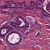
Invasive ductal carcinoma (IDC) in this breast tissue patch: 1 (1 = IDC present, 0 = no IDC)